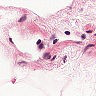
Metastatic tissue present: no